Question: So what I'm trying to accomplish you can see in the image example provided. I must not be using the correct width binding? Basically I have a RadPanelBar with a RadDataGrid embedded in a RadPanelBarItem that keeps showing out of the viewable area when loaded. I need it to respect the width of the cell and adjust for a GridSplitter. So it should just stretch the available width of its Parent and continue to to stretch with a GridSplitter Movement. Any ideas? What would the proper MaxWidth binding format?
'''
<telerik:RadPanelBarItem x:Name="QuickFind" Header="Quick Find" IsExpanded="True">
<StackPanel x:Name="Container" Orientation="Vertical">
<TextBox x:Name="QuickSearch"
cal:Message.Attach="[Event KeyUp]=[Action QuickSearchKeyUp($eventArgs, $this.Text)]" />
<telerik:RadGridView ShowGroupPanel="False" AutoGenerateColumns="False" AutoExpandGroups="True" ShowColumnHeaders="False" RowIndicatorVisibility="Collapsed" Width="{Binding ElementName=Container,Path=ActualWidth}" ScrollViewer.HorizontalScrollBarVisibility="Hidden" ScrollViewer.VerticalScrollBarVisibility="Hidden" CanUserResizeColumns="False" IsReadOnly="True" cal:Message.Attach="[Event SelectionChanged]=[Action QuickSearchItemSelect($this.SelectedItem)]" x:Name="ResultsGrid" ItemsSource="{Binding QuickFindService.Results}" >
<telerik:RadGridView.Columns>
<telerik:GridViewDataColumn Header="Results" UniqueName="Results" DataMemberBinding="{Binding DisplayName}" />
</telerik:RadGridView.Columns>>
</telerik:RadGridView>
</StackPanel>
'''

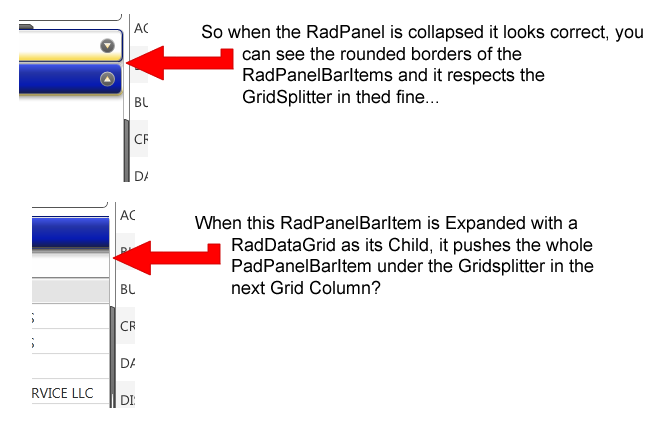
Answer: Ok so since with using the GridSplitter and the RadDataGrid I couldn't find anything that would fire off a property change to width value when the grid splitter is used. So ditched the RadDataGrid for an Item Control and solved it with the standard Stretch method.
In other words binding to the ActualWidth of something that wont trigger a PropertyChanged event caused by something like a GridSplitter wont give you a dynamic value you bind a width property to. Solved...for now :)